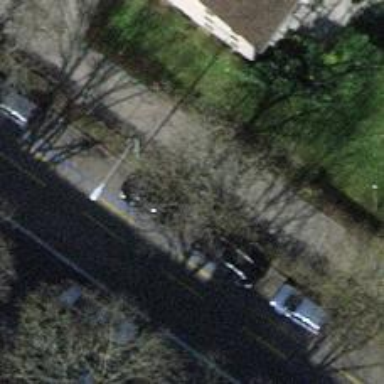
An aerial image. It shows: Avenue of trees.